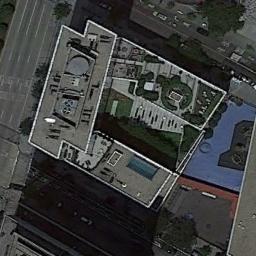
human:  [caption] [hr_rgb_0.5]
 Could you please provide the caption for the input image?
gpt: There is a white building on the top left .

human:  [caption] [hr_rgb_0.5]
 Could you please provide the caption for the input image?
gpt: In a business district there are several tall buildings of different shapes and several roads and many trees .

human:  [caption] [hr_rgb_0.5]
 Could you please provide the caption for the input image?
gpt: The commercial area is next to many roads .

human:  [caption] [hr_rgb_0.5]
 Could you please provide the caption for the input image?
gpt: A commercial area with a U-shaped building is surrounded by some roads .

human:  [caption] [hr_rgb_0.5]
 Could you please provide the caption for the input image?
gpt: A building at the corner on a commercial area .